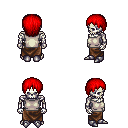
a pixel art fantasy rpg character, male body template, skeleton, white sleeveless shirt, robe skirt, red plain hairstyle, metal boots, four views (front, back, left, right), 2x2 character sprite sheet, small pixel art, hard edges, no anti-aliasing